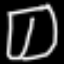
Label: pants